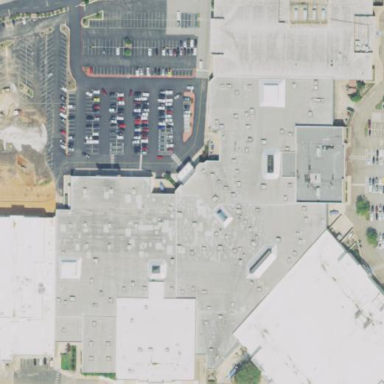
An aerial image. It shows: Mall building.